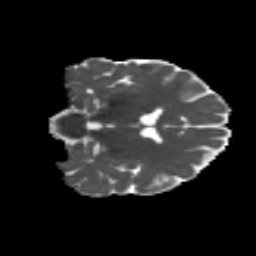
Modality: MD
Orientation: coronal
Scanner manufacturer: siemens
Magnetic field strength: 3 T
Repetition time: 4.16 s
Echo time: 0.0806 s